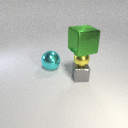
large green metal cube above small gray metal cube